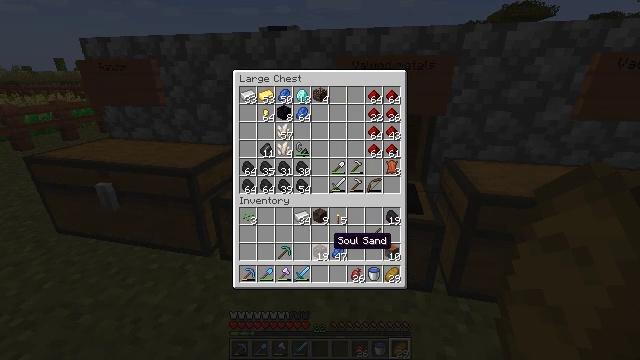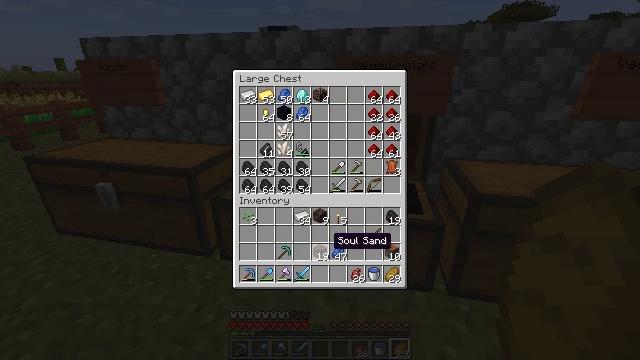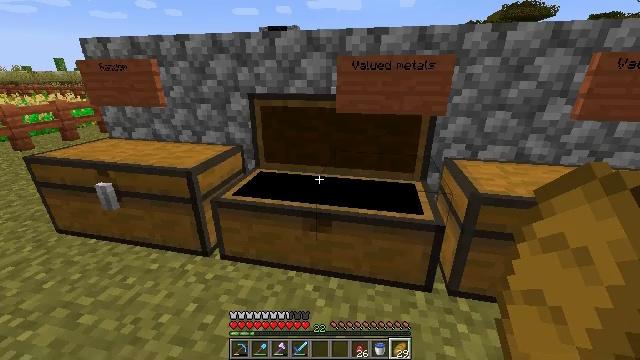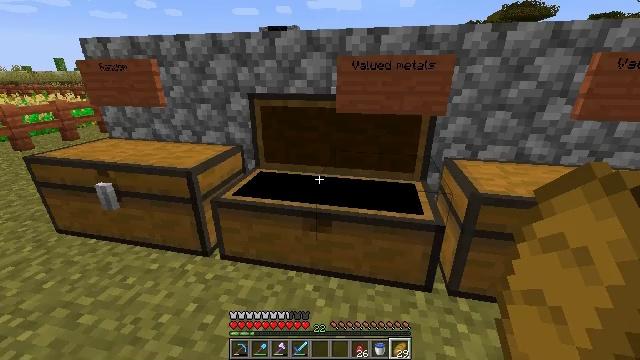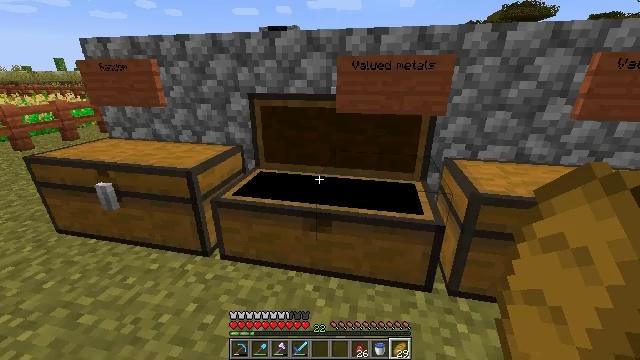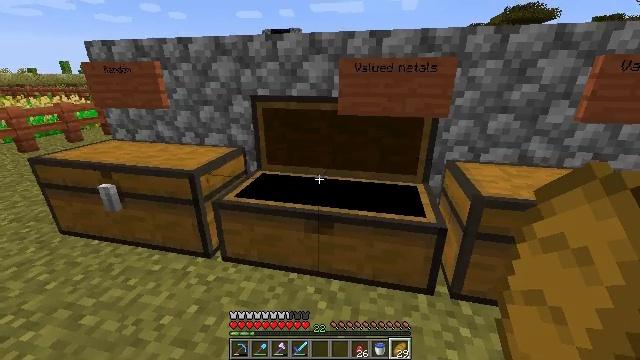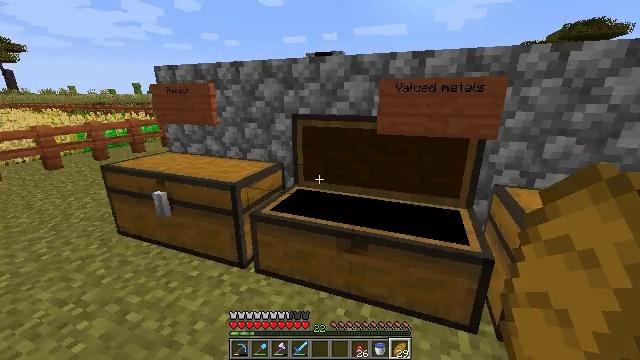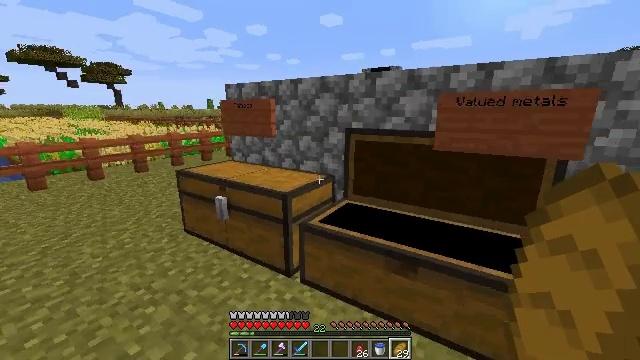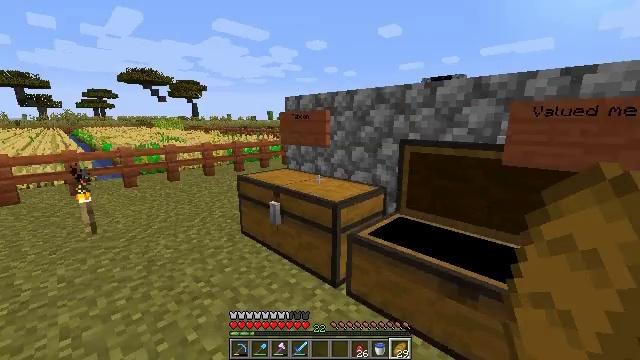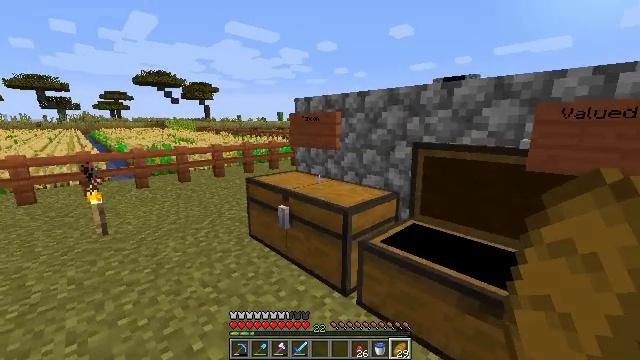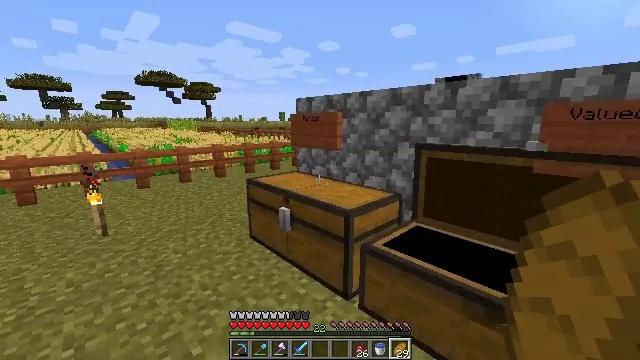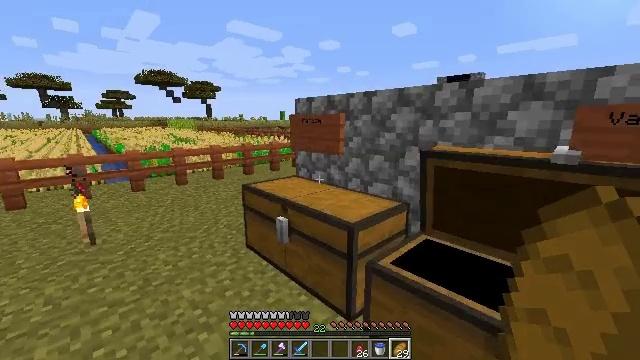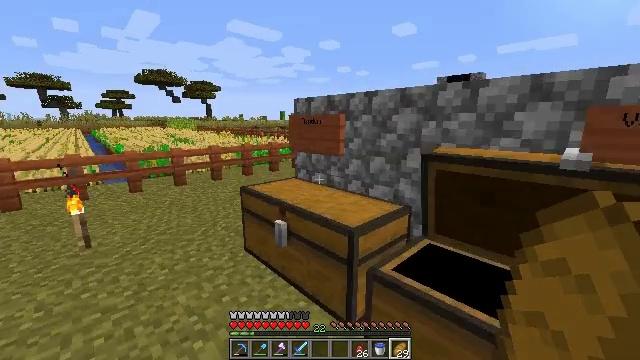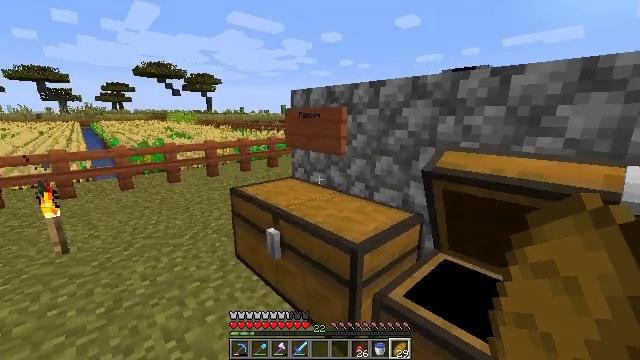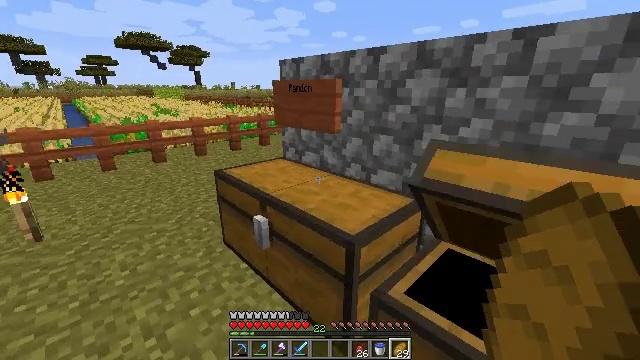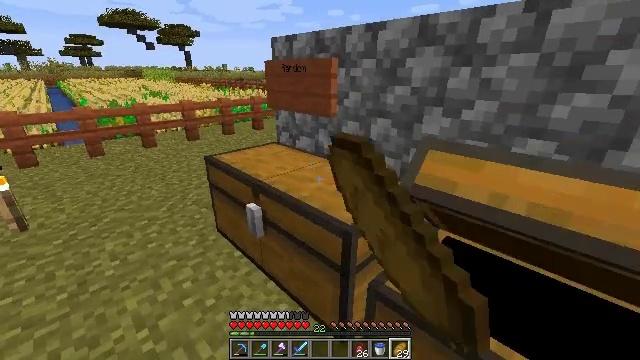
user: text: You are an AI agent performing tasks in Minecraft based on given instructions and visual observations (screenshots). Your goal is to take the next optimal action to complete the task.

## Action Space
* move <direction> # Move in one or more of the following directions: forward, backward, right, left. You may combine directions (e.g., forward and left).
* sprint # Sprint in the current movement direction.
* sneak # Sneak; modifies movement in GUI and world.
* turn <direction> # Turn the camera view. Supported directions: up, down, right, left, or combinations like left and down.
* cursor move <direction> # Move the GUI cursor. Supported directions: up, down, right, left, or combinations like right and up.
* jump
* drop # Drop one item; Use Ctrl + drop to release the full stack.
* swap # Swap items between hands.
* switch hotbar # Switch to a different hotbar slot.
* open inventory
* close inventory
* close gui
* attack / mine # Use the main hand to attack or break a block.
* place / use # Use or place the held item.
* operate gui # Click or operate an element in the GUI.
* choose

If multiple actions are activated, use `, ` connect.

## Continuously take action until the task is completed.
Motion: motion action
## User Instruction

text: Gather beetroots by breaking the plants.
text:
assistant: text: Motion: no_op
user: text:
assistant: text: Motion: no_op
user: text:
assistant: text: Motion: no_op
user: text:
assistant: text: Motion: close gui
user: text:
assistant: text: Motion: no_op
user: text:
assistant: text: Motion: no_op
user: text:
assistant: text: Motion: turn left and up
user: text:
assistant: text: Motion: turn left and up
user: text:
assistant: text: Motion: turn left and up
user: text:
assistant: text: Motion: move forward, turn left
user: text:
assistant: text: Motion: move forward
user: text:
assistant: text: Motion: move forward
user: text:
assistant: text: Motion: move forward
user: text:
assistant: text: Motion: move forward, turn down
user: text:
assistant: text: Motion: move forward, turn right and down, use / place
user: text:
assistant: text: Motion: move forward, turn right and down, use / place
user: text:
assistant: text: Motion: turn down, use / place
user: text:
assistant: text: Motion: use / place
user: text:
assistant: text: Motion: no_op
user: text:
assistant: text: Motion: open gui
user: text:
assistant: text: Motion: no_op
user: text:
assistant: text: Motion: no_op
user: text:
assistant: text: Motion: no_op
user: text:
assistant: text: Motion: no_op
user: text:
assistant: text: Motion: no_op
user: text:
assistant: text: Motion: no_op
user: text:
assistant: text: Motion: no_op
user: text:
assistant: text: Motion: no_op
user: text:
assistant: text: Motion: no_op
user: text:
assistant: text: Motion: cursor move down